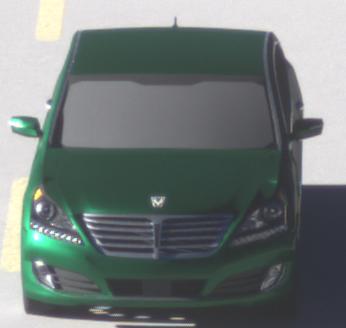
Make: Hyundai
Model: Equus
Detailed model: Gen. 2 VI
Model produced from: 2009
Model produced until: 2016
Doors: 4
Color: green
Road condition: dry road
Daytime: morning or afternoon
Contrast: high contrast